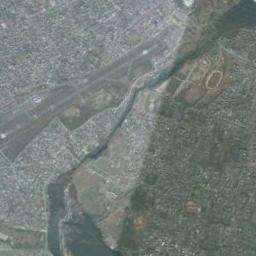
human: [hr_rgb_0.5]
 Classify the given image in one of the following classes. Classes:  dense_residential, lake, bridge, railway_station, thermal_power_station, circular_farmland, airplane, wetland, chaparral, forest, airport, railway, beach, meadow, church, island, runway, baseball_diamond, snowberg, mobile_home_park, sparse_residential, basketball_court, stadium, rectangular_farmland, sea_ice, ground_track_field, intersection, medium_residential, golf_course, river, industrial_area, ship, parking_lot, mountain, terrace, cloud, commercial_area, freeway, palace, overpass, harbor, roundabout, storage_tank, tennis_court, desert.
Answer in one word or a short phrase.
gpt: airport